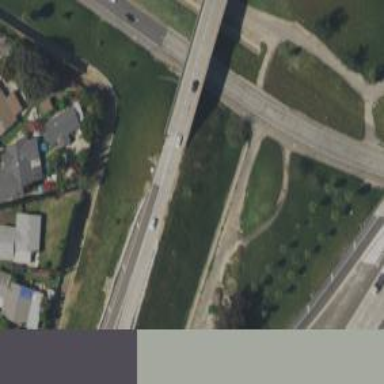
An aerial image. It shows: Motorway junction.